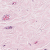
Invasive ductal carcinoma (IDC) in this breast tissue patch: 0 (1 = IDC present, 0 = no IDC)